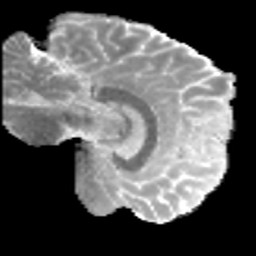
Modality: MD
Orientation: sagittal
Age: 46
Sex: male
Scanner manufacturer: ge
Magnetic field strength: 3 T
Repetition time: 3.65 s
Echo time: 0.0807 s